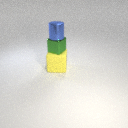
small green metal cube above large yellow rubber cube